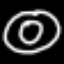
Label: donut